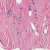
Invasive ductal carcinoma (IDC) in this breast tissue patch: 0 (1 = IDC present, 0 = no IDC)